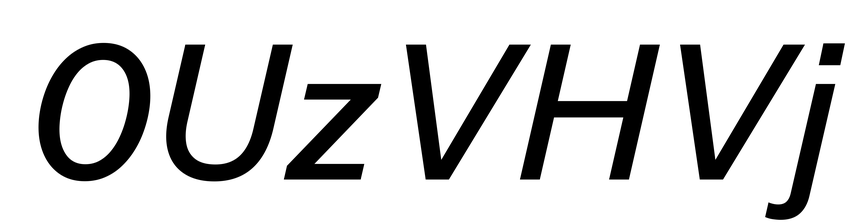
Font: InstrumentSans-Italic_Medium_Italic